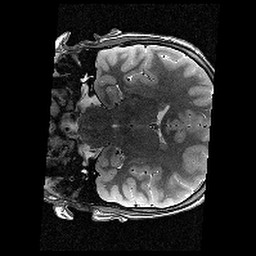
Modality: T2w
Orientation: coronal
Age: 12
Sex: male
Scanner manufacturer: siemens
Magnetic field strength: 3 T
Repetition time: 9.23 s
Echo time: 0.067 s